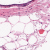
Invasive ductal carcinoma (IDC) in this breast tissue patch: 0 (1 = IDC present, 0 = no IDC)